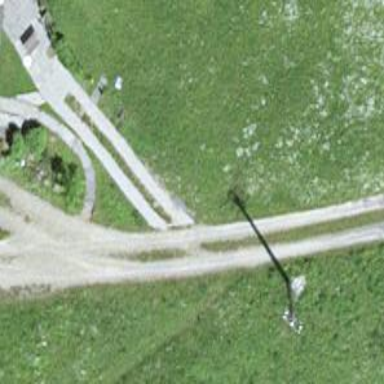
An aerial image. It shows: Driveway.